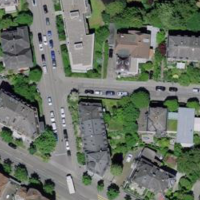
EUNIS habitat code: 54
Species observed at this site:
Symphoricarpos albus